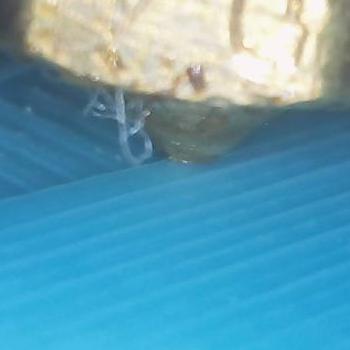
Flow rate: 126%